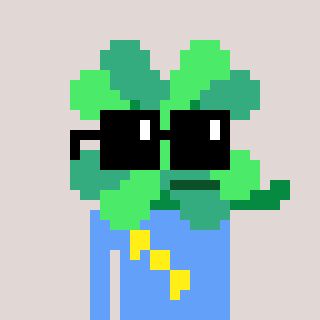
a pixel art character with square black sunglasses, a clover-shaped head and a blue-colored body on a warm background